Field crop: maize
Growth stage: 2
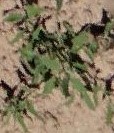
Species: atriplex